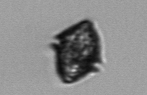
Label: Kryptoperidinium_triquetrum